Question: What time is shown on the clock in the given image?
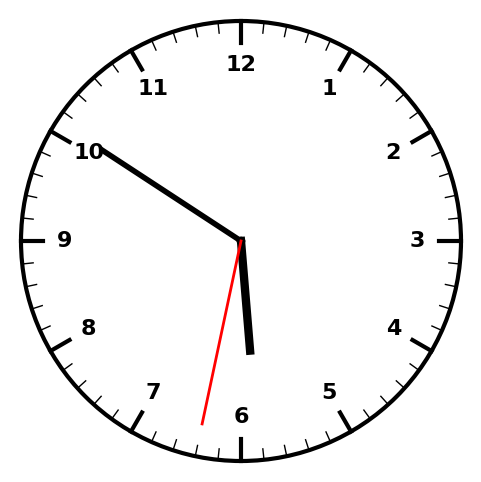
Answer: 05:50:32